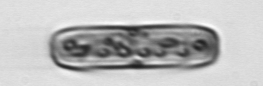
Label: Ephemera